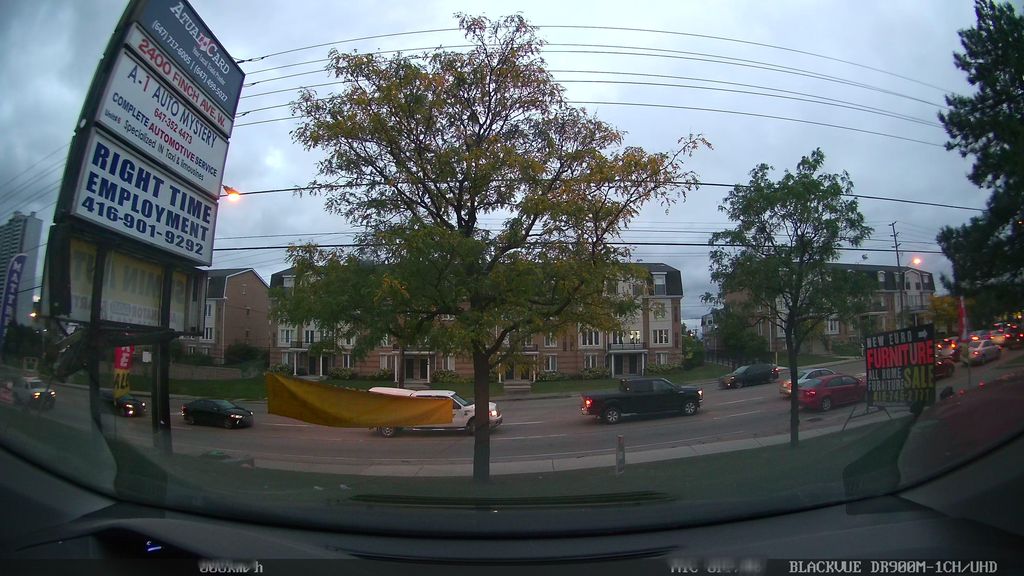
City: toronto